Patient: sex F, age 46
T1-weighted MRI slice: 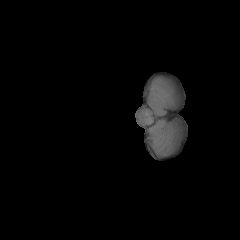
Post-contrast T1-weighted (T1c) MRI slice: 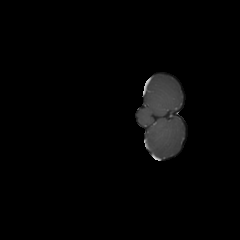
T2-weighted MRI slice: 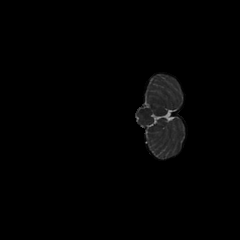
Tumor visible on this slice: no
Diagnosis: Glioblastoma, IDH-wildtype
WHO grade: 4